Question: I'm writing a simple game in Java and are trying to get the coordinates of the mouse. What I want is 0,0 at the upper left corner of the content, however, I get coordinates relative to the Window.

The code is as follows:
'''
public void mouseMoved(MouseEvent event)
{
x = event.getY();
y = event.getX();
}
'''
and this is hooked up via 'JFrame.addWindowListener()'
Any suggestions?
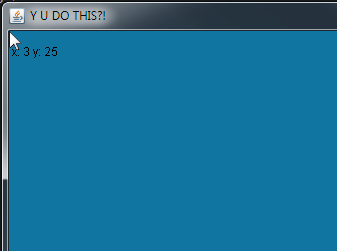
Answer: I would make sure you bind your event to the content pane inside the window frame. Then your events should trigger relatively from 0,0 coordinates. Assuming, you don't need events outside on the main, which for all purposes you could bind a different event handler there.
Another method is to determine the title bar height and window frame width and just subtract them from the given coordinates (since you are positioned adjacent to them inside the game window - if you move adjust appropriately) for the position relative inside the content frame.